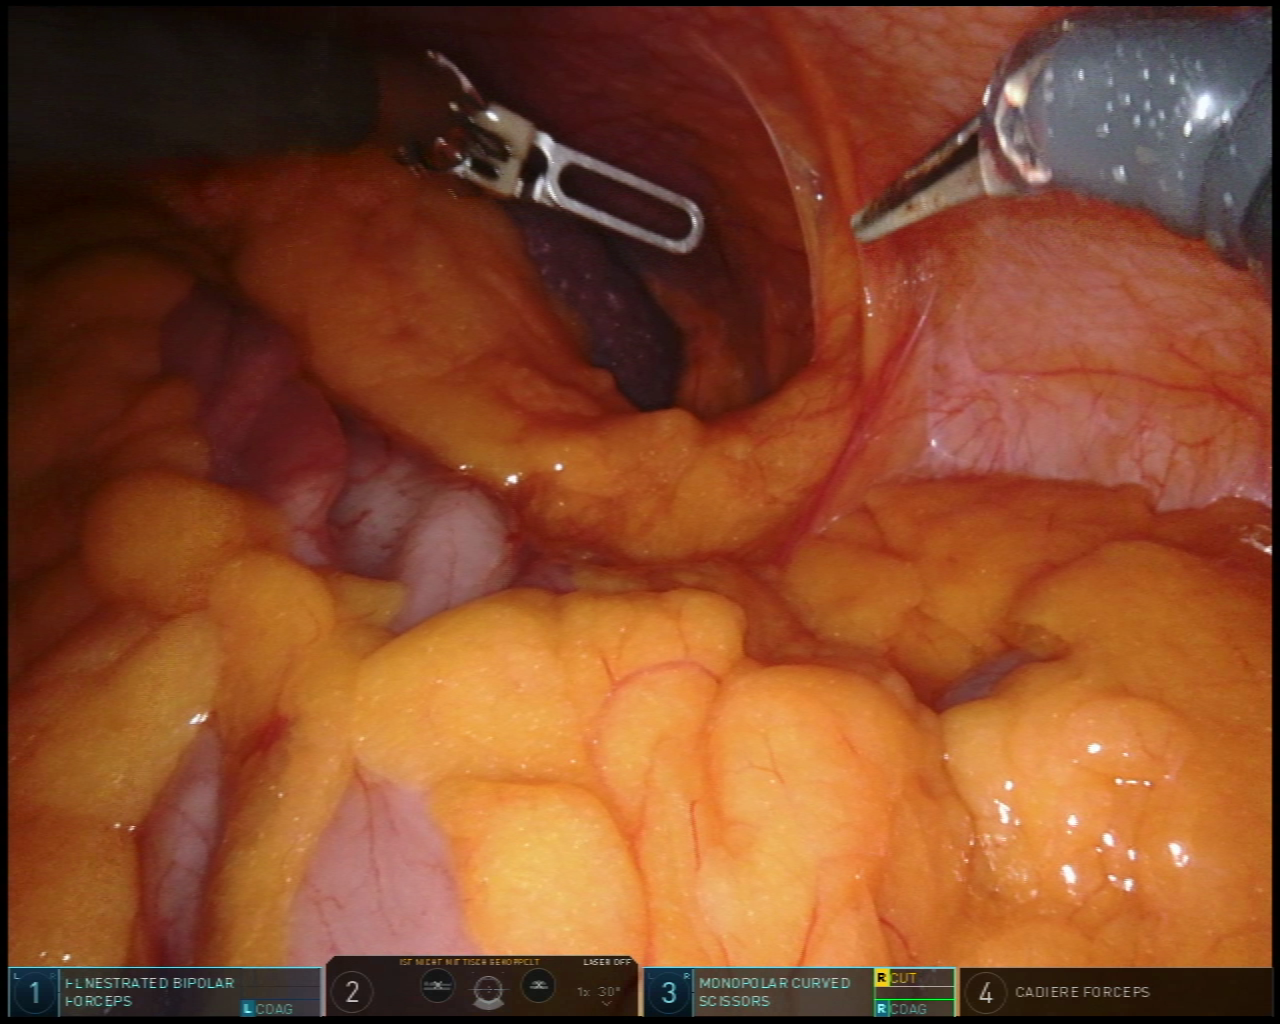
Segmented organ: spleen
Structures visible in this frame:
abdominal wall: yes
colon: yes
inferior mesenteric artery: no
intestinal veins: no
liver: no
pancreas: no
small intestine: no
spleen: yes
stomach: no
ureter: no
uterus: no
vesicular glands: no